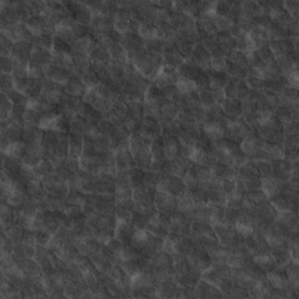
Label: non_frost